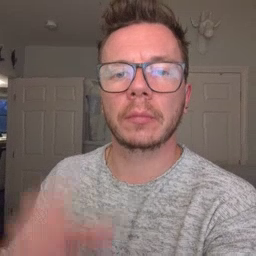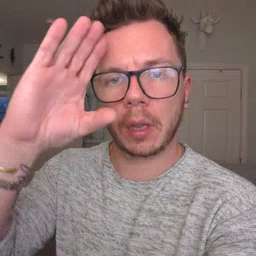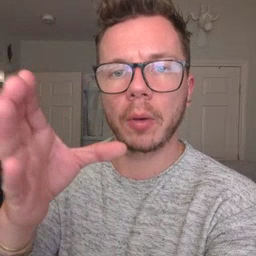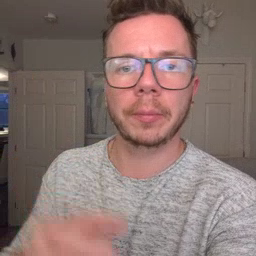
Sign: hello